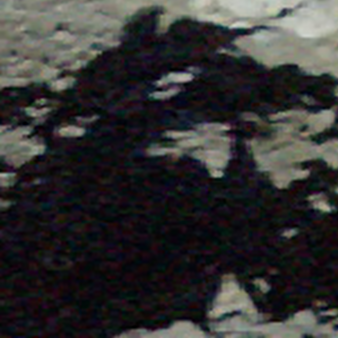
Label: other